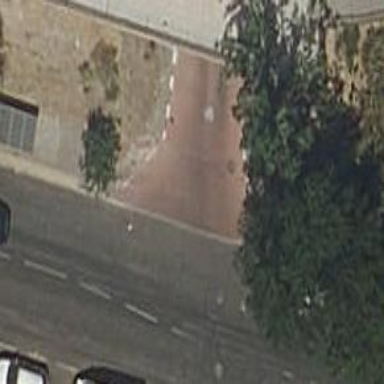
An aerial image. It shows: Bus stop with platform for public transport.